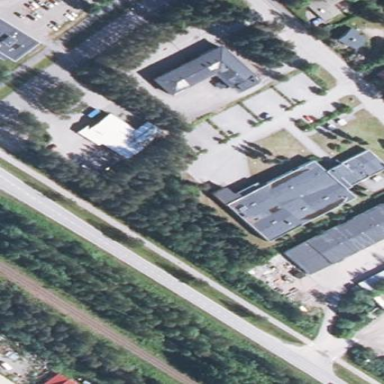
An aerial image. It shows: Sports center building.